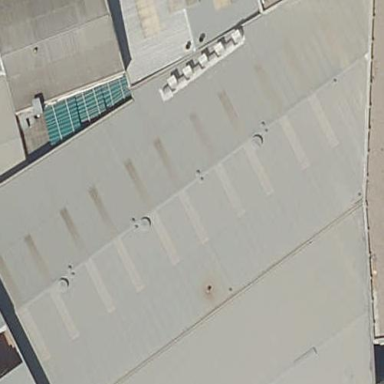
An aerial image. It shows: Industrial building housing car shop.